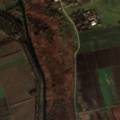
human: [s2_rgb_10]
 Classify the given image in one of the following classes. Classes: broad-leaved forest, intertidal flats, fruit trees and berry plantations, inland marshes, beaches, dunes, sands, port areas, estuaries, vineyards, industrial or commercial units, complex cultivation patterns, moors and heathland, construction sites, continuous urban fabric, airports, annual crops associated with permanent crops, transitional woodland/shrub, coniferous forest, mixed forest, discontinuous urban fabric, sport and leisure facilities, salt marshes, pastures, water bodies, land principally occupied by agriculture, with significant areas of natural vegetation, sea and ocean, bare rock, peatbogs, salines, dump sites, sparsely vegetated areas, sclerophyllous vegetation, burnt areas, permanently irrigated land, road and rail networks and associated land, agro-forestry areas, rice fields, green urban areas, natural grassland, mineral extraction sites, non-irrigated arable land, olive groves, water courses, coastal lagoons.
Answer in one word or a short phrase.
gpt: discontinuous urban fabric, non-irrigated arable land, pastures, transitional woodland/shrub, inland marshes, water courses